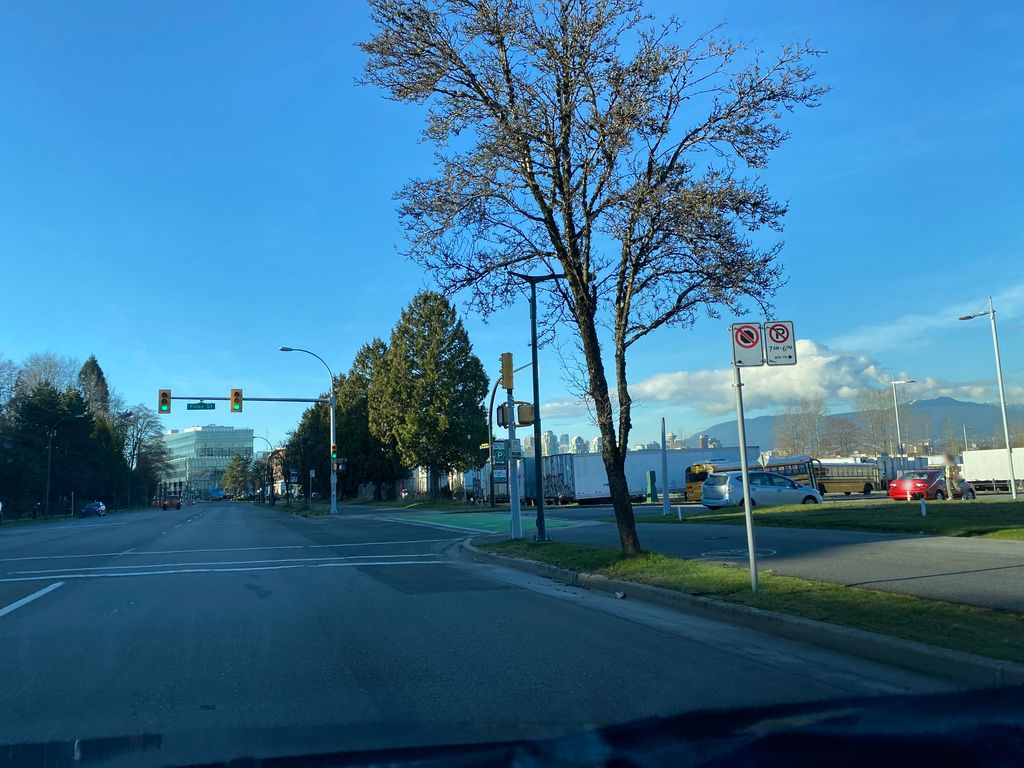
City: vancouver